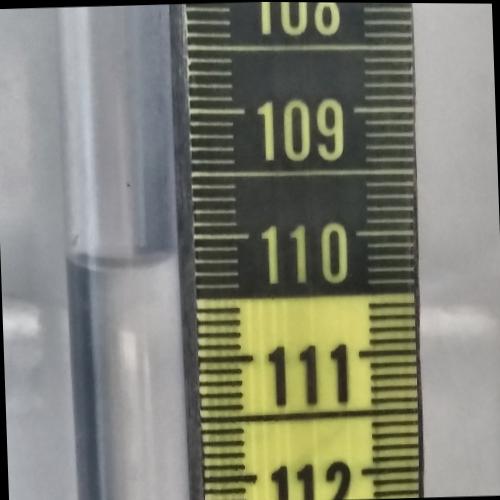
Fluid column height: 110.2 cm